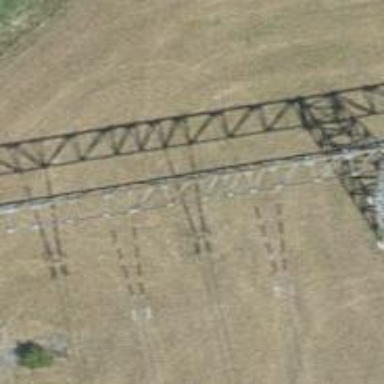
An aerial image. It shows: Insulator used in power equipment.